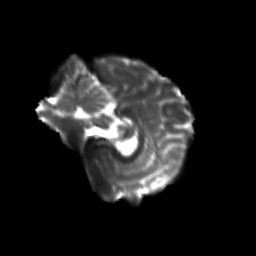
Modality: T2w
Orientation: sagittal
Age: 23
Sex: female
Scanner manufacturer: siemens
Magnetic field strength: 3 T
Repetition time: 3.5 s
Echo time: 0.113 s